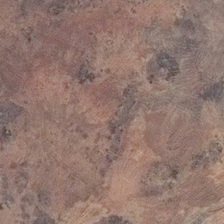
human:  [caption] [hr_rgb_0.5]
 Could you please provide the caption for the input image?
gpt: it is a piece of khaki bareland .

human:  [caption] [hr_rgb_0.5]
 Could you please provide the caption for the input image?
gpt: it is a piece of khaki bareland .

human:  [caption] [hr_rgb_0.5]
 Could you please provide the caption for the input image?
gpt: the bareland is on the side of the land .

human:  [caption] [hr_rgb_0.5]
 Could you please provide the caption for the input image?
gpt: many dark green trees beside the large bareland .

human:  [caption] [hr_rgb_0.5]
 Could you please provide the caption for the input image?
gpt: the bareland is on the side of the land .